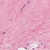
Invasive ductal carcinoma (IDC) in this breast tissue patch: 0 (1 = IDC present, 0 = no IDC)